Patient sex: M
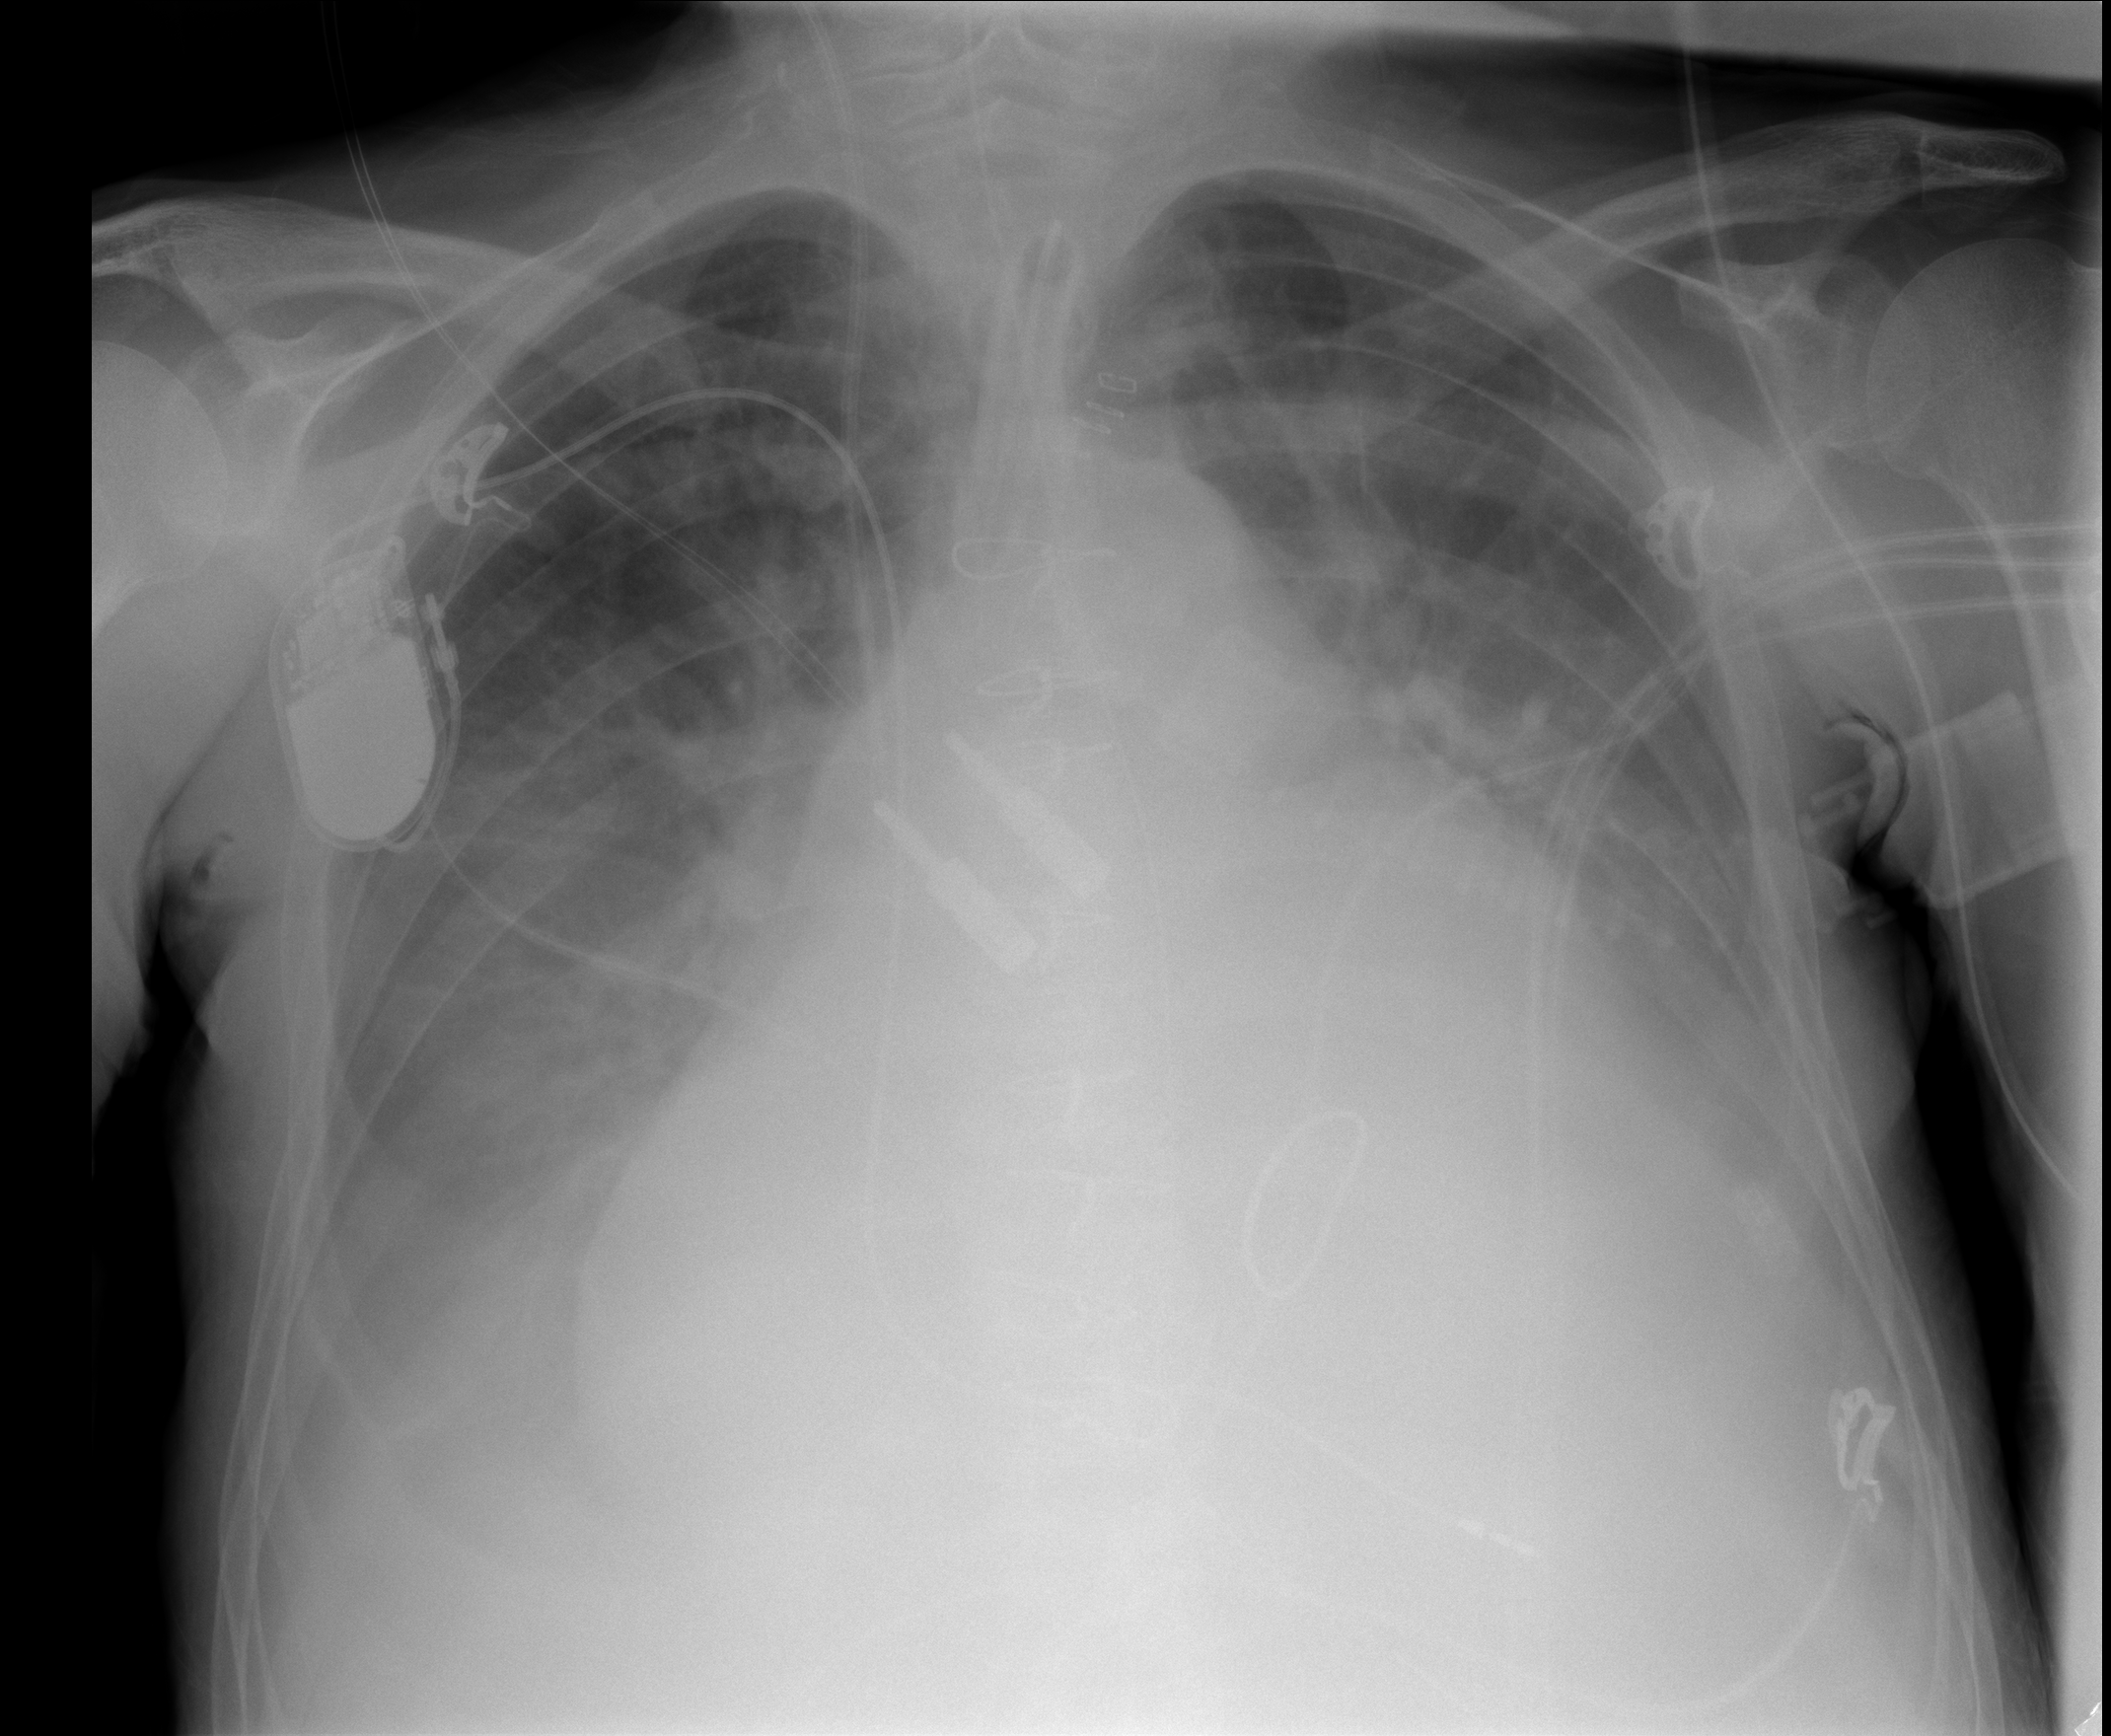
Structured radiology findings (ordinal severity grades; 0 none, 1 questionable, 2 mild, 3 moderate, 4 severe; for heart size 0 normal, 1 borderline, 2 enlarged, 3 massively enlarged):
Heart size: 3
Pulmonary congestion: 2
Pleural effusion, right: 2
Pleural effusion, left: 2
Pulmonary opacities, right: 0
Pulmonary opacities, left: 0
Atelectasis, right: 2
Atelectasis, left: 2